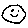
Label: smiley face